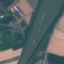
Land use / land cover: River